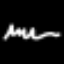
Label: squiggle